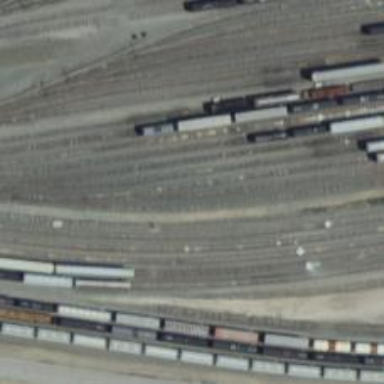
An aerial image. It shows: Railway yard used for servicing trains.